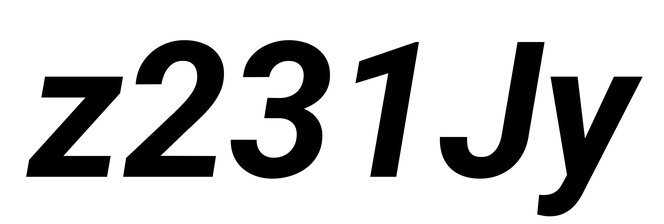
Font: Roboto-Italic_Bold_Italic